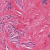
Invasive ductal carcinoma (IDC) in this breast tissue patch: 0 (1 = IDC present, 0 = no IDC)